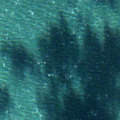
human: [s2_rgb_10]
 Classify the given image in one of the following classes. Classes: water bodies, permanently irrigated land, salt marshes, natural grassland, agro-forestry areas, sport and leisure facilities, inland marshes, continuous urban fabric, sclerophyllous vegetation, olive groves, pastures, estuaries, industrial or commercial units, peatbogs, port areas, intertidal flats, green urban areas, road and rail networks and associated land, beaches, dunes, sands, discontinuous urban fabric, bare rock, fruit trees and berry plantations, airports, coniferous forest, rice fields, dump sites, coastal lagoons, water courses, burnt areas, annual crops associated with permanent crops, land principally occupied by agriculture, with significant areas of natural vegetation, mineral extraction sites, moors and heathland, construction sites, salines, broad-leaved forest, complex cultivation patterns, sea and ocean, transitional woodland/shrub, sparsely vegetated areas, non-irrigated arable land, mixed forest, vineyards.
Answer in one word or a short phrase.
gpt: sea and ocean